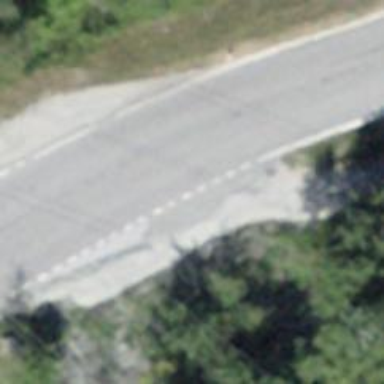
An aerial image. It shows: Tertiary road.